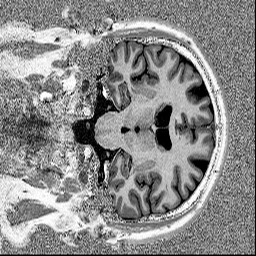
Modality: MP2RAGE
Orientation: coronal
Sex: male